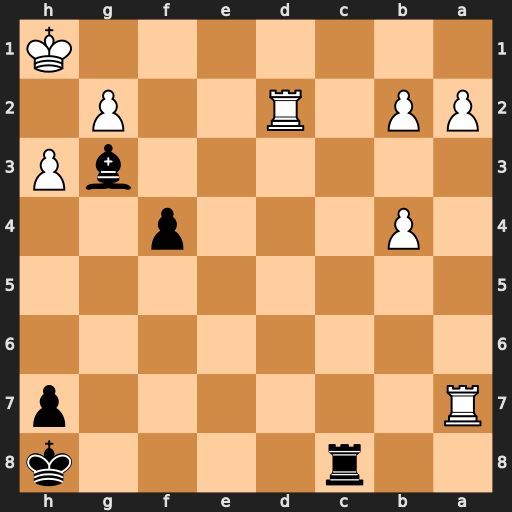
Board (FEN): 2r4k/R6p/8/8/1P3p2/6bP/PP1R2P1/7K
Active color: b
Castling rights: -
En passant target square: -
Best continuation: Rc1+ Rd1 Rxd1#